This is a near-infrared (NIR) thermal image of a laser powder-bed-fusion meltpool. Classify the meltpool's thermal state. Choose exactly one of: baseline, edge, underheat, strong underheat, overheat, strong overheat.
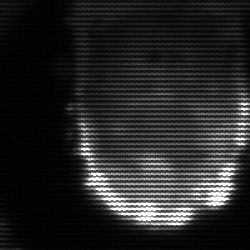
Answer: baseline